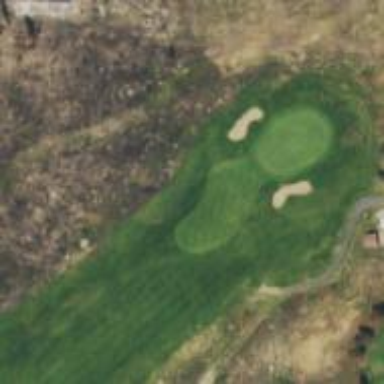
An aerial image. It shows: View of golf hole.